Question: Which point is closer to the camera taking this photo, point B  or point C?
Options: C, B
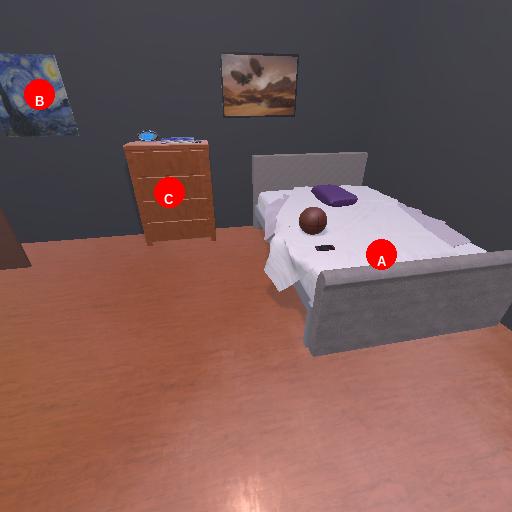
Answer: C